Aerial crown-view tile of a tropical tree (Barro Colorado Island, Panama), acquired 20250414:
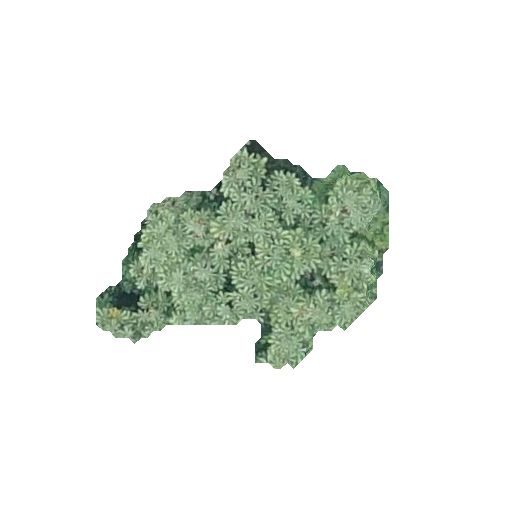
Species: Cecropia insignis
GBIF accepted scientific name: Cecropia insignis
Crown area: 60.057 m²